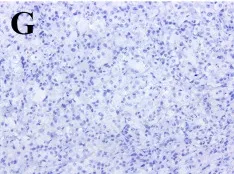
Hisopathological and immunohistochemical examinations. (G) TG negative.
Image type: pathology (immunostaining)